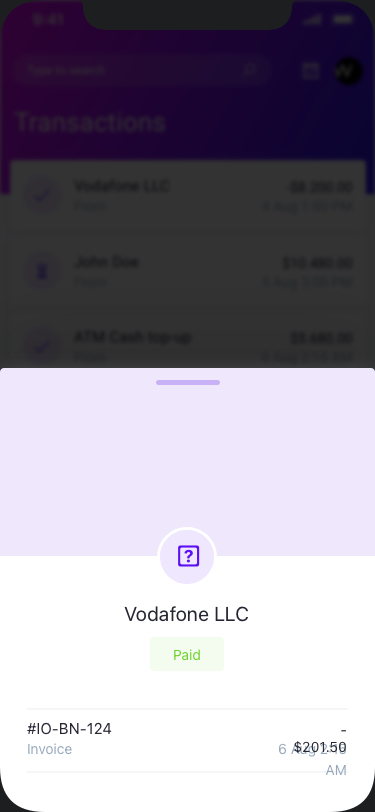
Text in this UI design:
Invoice
#IO-BN-124
6 Aug 2:15 AM
- $201.50
Vodafone LLC
